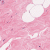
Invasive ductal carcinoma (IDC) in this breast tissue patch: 0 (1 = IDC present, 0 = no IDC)